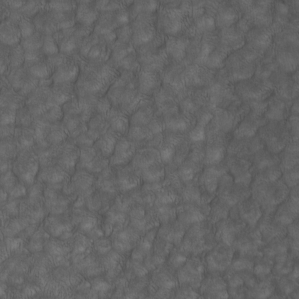
Label: non_frost